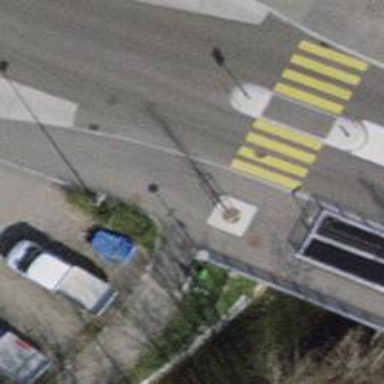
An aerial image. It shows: Asphalt sidewalk.